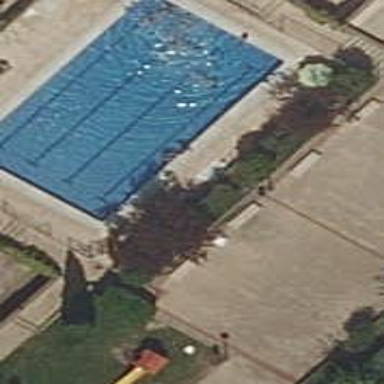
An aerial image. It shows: Swimming pool located in leisure land.